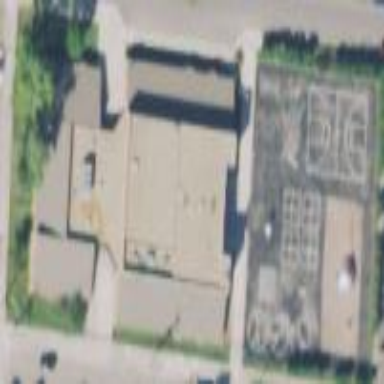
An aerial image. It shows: School.